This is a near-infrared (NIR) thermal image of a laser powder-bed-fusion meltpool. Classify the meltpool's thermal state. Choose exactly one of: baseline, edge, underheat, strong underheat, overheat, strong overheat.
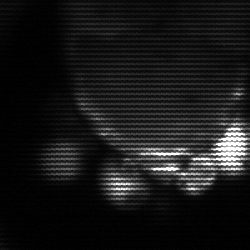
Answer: edge